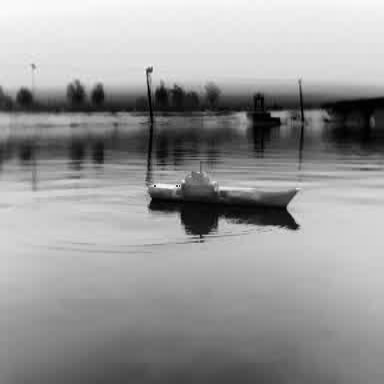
There is a warship in the infrared image.